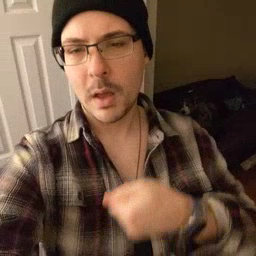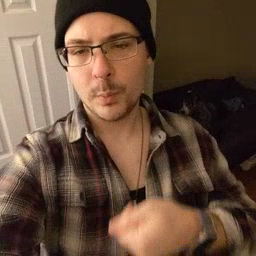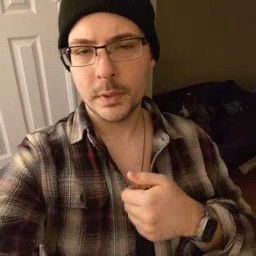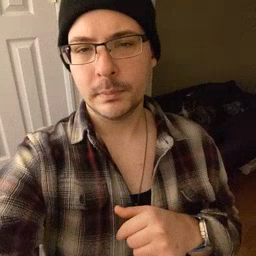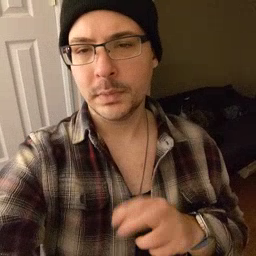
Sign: vacuum